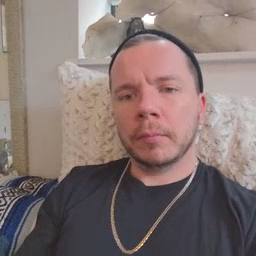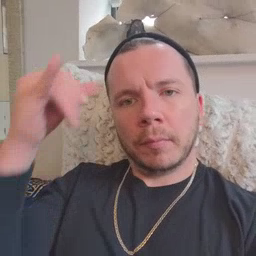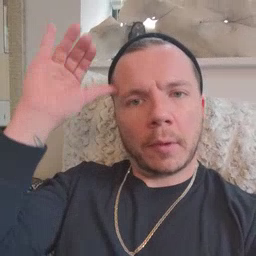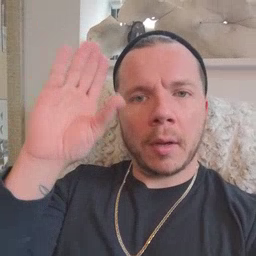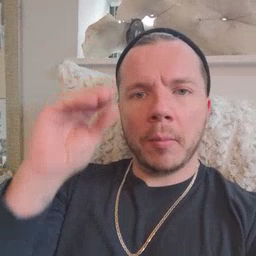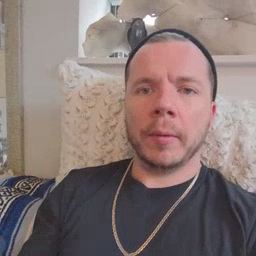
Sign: cowboy